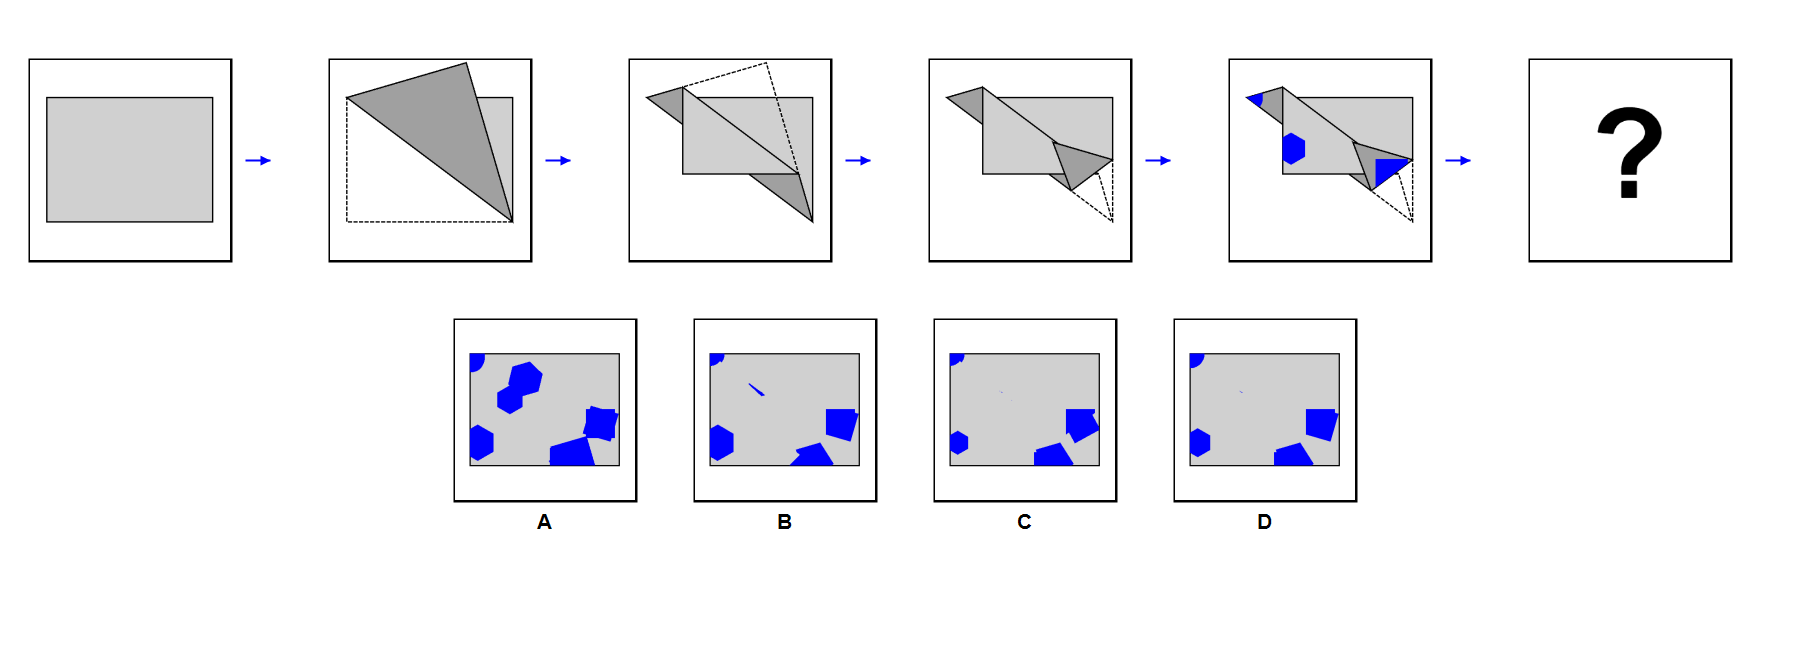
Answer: D